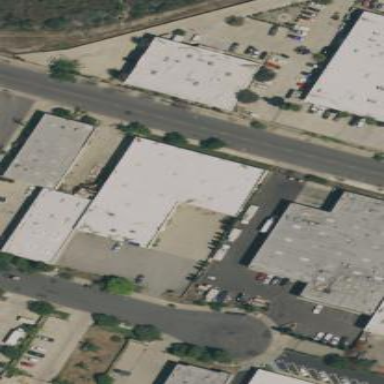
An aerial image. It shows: Warehouse.